Question: Using gnuplot 4.6 patchlevel 1, with the following commands,
'''
set grid linewidth 1 linecolor rgb"#888888"
set datafile separator ","
plot for [n=2:100] "data.csv" using 1:(column(n)) with lines linewidth 2
'''
and the following example data in the file "data.csv",
'''
time,S1,S2
0,0.00015,0
0.1,0.0001357256127053939,1.427438729460607e-005
0.2,0.0001228096129616973,2.719038703830272e-005
0.3,0.0001111227331022577,3.887726689774233e-005
0.4,0.0001005480069053459,4.945199309465411e-005
0.5,9.097959895689501e-005,5.902040104310499e-005
0.6,8.232174541410396e-005,6.767825458589604e-005
0.7,7.448779556871142e-005,7.551220443128858e-005
0.8,6.739934461758323e-005,8.260065538241677e-005
0.9,6.098544896108986e-005,8.901455103891014e-005
1,5.518191617571635e-005,9.481808382428365e-005
'''
the resulting plot looks this:

Question: why does the grid only extend partway from the bottom, and not cover the whole plot? I tried a considerable amount of experimentation with the set xtics and ytics commands, arguments to grid, and more, and have not been able to get the grid to cover the whole plot. What am I missing?
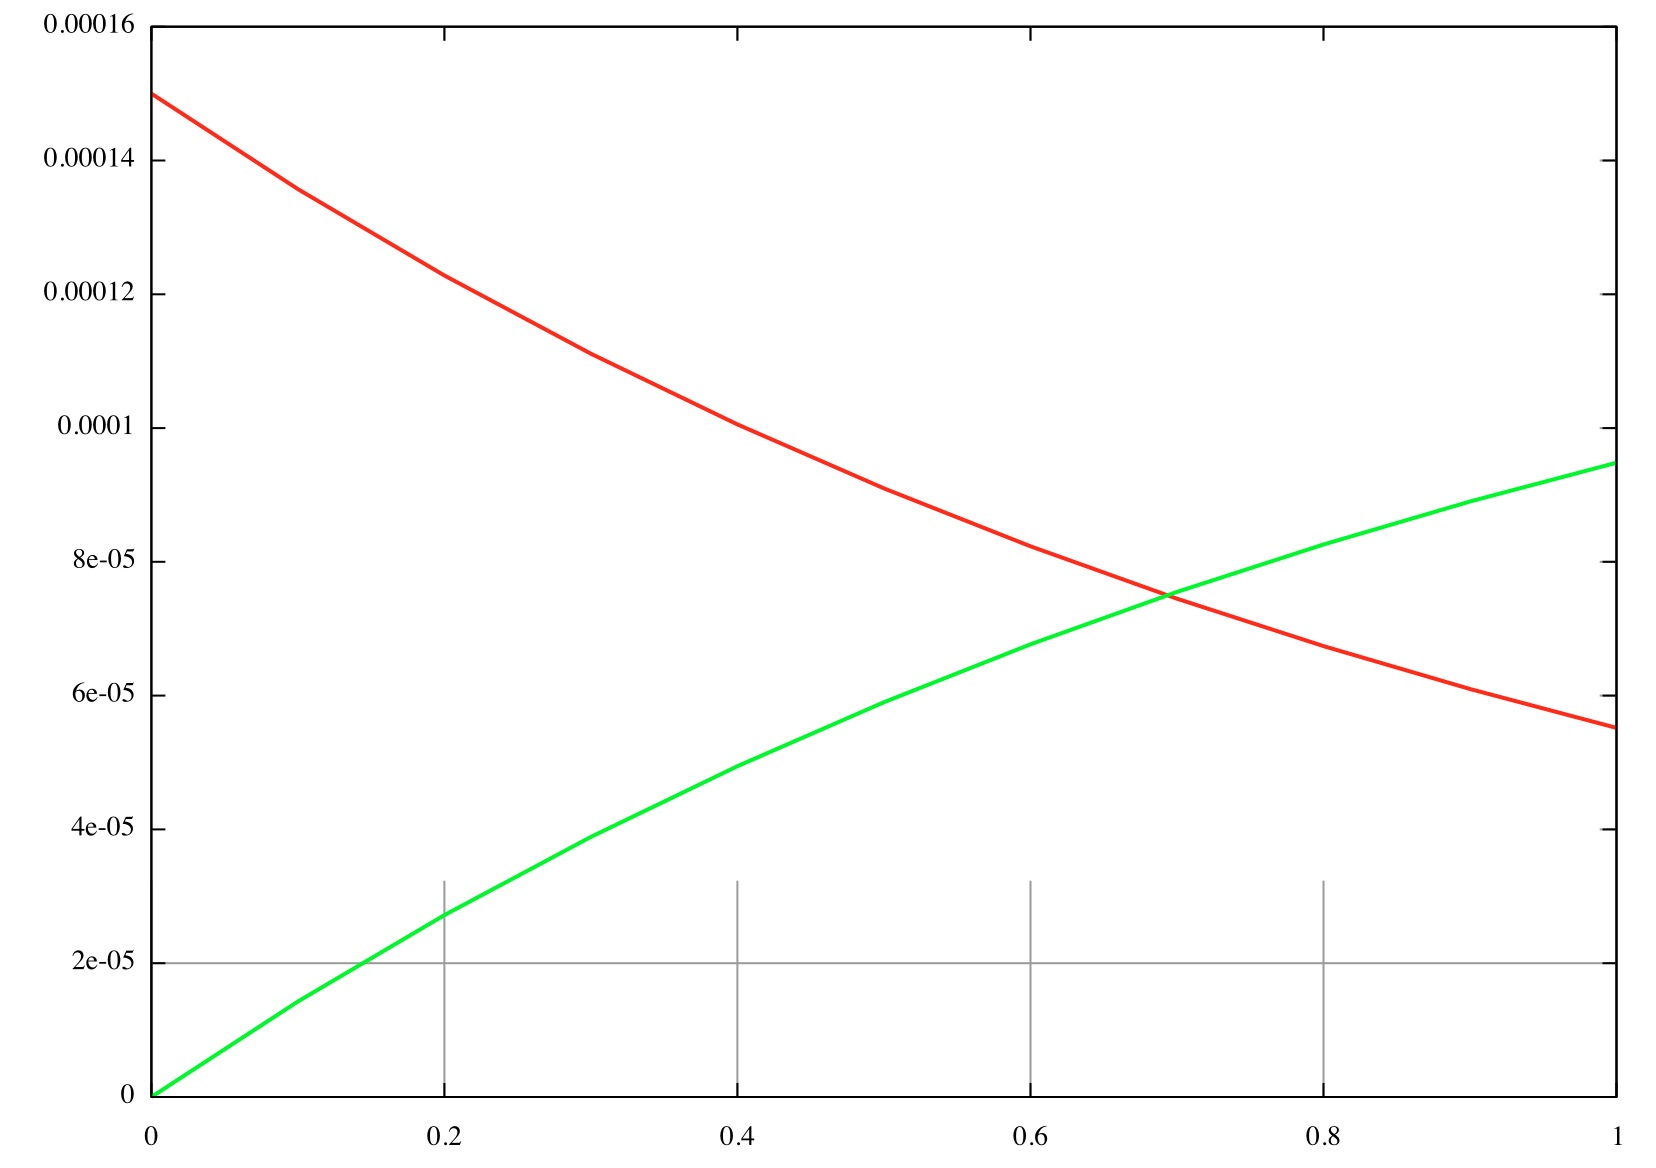
Answer: Great question! In fact, the answer is that the grid . The problem is that the key is taking over. Try it again, but with an 'unset key' in there before your plot command.
What's happening is that gnuplot is reserving space in the key for all of the columns which have no data. Nothing gets put in the space that was reserved since no reasonable data was found. Ultimately, this pushes the 2 lines that were visible out of the viewable canvas area as well.
I've reproduced this using the x11, png, postscript and pngcairo terminals.
Note that this behavior seems to be version dependent:
With gnuplot 4.4.2 (OS-X, png terminal)

With gnuplot 4.6.0 (OS-X, png terminal)

For those using gnuplot 4.4.4, perhaps there was a bug fix which made it work for gnuplot 4.4.4 and then a regression. It seems to persist into gnuplot 4.7.0 as well. I might file a bug report.